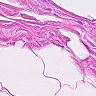
Metastatic tissue present: no